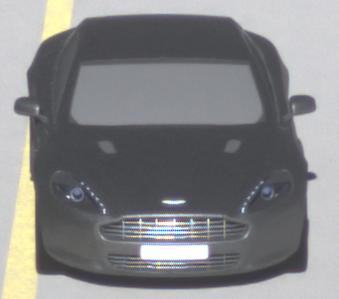
Make: Aston Martin
Model: Rapide
Detailed model: Rapide
Model produced from: 2010/03
Model produced until: 2013/07
Doors: 5
Color: gray
Road condition: dry road
Daytime: morning or afternoon
Contrast: high contrast